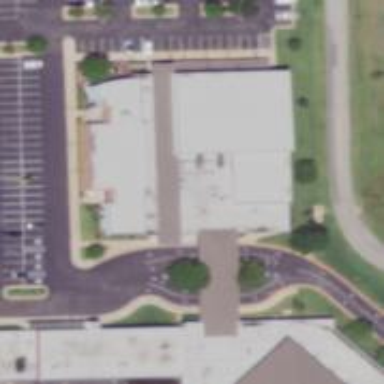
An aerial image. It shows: Building that serves as place of worship.